Question: Maybe I'm doing something odd, but maybe found a surprising performance loss when using numpy, seems consistent regardless of the power used. For instance when x is a random 100x100 array
'''
x = numpy.power(x,3)
'''
is about 60x slower than
'''
x = x*x*x
'''
A plot of the speed up for various array sizes reveals a sweet spot with arrays around size 10k and a consistent 5-10x speed up for other sizes.

Code to test below on your own machine (a little messy):
'''
import numpy as np
from matplotlib import pyplot as plt
from time import time
ratios = []
sizes = []
for n in np.logspace(1,3,20).astype(int):
a = np.random.randn(n,n)
inline_times = []
for i in range(100):
t = time()
b = a*a*a
inline_times.append(time()-t)
inline_time = np.mean(inline_times)
pow_times = []
for i in range(100):
t = time()
b = np.power(a,3)
pow_times.append(time()-t)
pow_time = np.mean(pow_times)
sizes.append(a.size)
ratios.append(pow_time/inline_time)
plt.plot(sizes,ratios)
plt.title('Performance of inline vs numpy.power')
plt.ylabel('Nx speed-up using inline')
plt.xlabel('Array size')
plt.xscale('log')
plt.show()
'''
Anyone have an explanation?
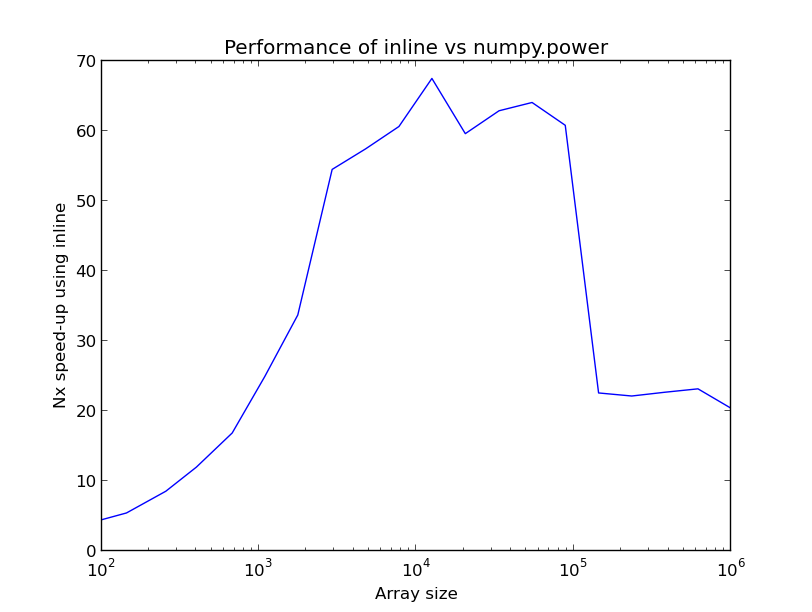
Answer: It's well known that multiplication of doubles, which your processor can do in a very fancy way, is very, very fast. 'pow' is decidedly slower.
<URL> out there even advise people to plan for this, perhaps even in some way that might be a bit overzealous at times.
numpy special-cases squaring to make sure it's not too, too slow, but it sends cubing right off to your libc's 'pow', which isn't nearly as fast as a couple multiplications.